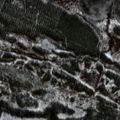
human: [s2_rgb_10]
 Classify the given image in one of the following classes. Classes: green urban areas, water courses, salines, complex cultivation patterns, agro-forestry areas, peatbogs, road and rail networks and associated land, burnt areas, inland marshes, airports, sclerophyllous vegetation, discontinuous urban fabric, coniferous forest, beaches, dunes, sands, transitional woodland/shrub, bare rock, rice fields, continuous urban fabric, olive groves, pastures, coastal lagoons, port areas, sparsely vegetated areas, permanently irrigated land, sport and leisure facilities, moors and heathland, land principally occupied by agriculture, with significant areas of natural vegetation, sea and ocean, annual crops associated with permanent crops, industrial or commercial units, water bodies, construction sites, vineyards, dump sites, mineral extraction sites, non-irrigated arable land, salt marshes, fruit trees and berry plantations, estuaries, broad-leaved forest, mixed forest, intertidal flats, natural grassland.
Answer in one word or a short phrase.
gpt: coniferous forest, transitional woodland/shrub, peatbogs